Interaction volume radius: 10 \u00c5
Interaction volume height: 10 \u00c5
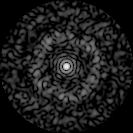
Disorder parameter: 0.8442